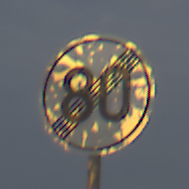
Verkehrszeichen: EndeGeschwindigkeit80
Umgebung: Outdoor, Suburban
Tageszeit: MorningAfternoon
Wetter: PartlyCloudy
Licht: Natural
Jahreszeit: NotSpecified
Kontrast: HighContrast